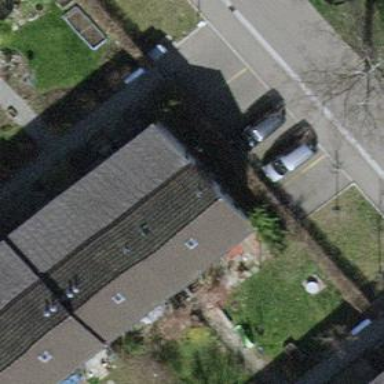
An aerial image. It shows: House with tiled roof.